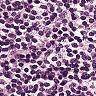
Metastatic tissue present: no